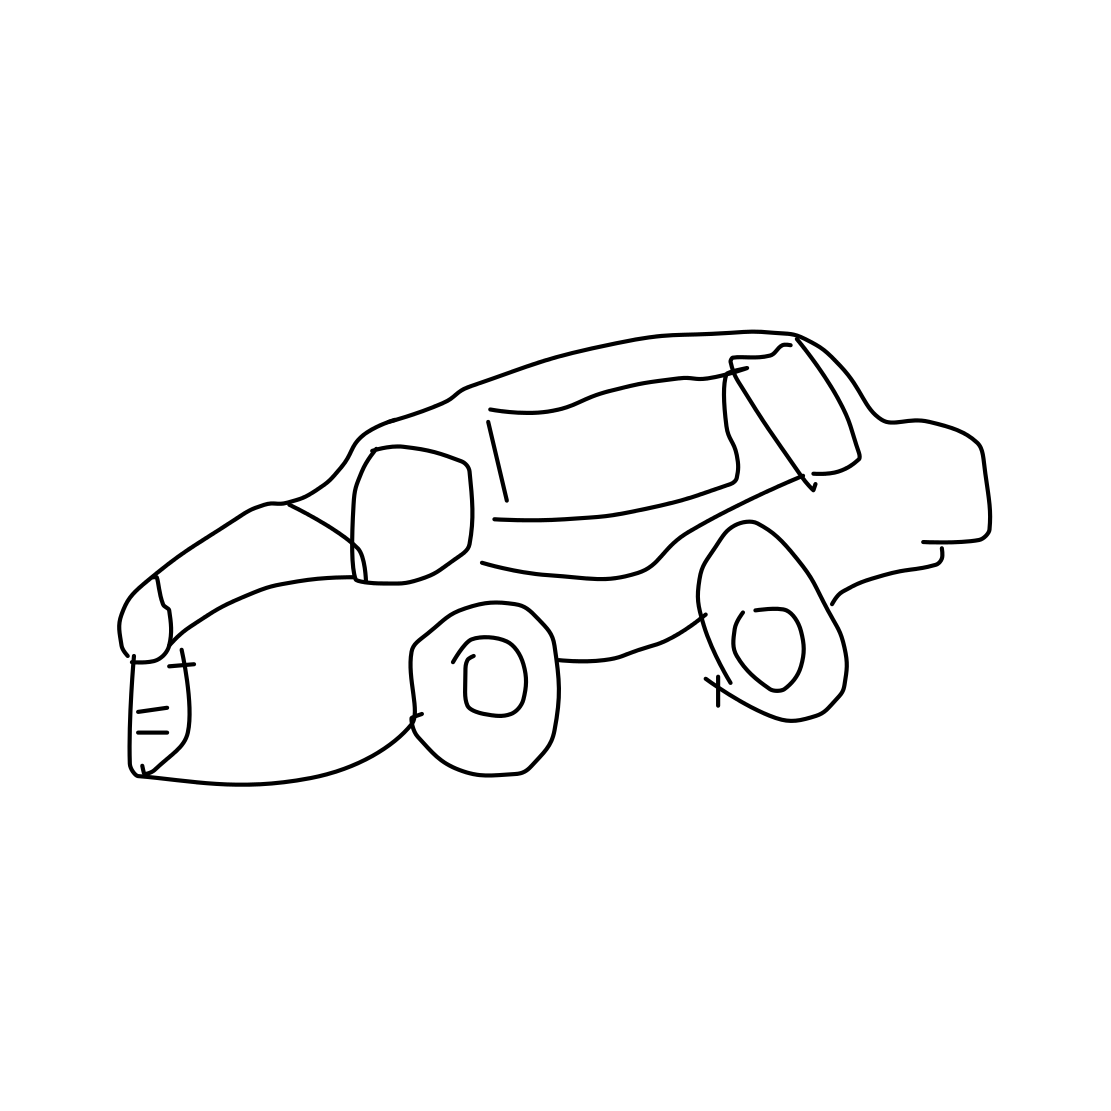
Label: car (sedan)